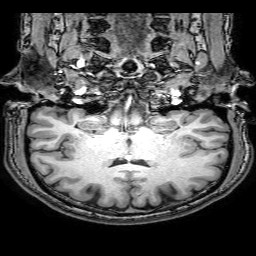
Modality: T1w
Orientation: sagittal
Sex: male
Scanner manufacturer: philips
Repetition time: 0.008106 s
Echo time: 0.00371 s